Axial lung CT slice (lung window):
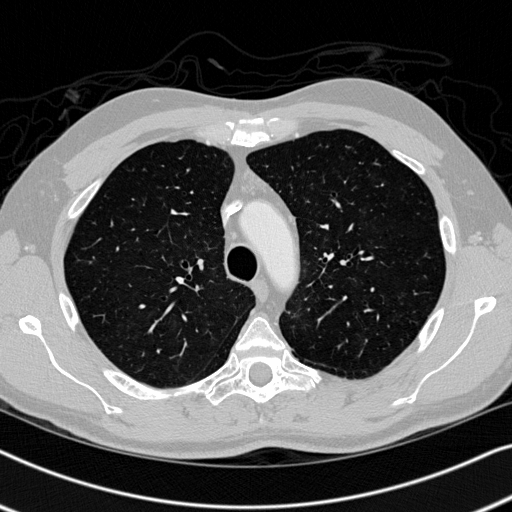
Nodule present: no